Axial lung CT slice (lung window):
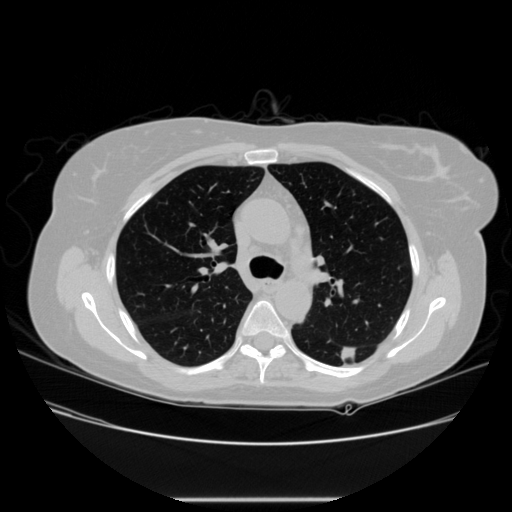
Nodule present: yes
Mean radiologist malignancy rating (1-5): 4.75